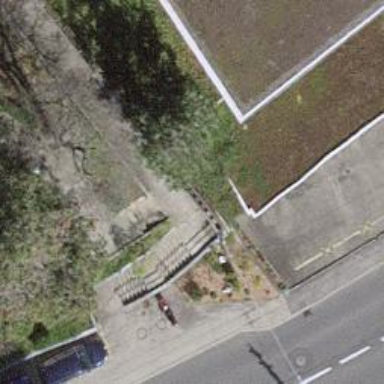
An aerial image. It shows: Set of steps on the road.